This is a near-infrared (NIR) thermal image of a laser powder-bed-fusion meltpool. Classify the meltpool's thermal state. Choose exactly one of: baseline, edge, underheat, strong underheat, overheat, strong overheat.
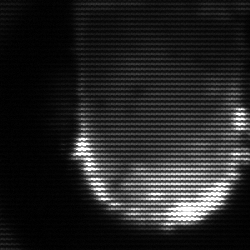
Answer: baseline